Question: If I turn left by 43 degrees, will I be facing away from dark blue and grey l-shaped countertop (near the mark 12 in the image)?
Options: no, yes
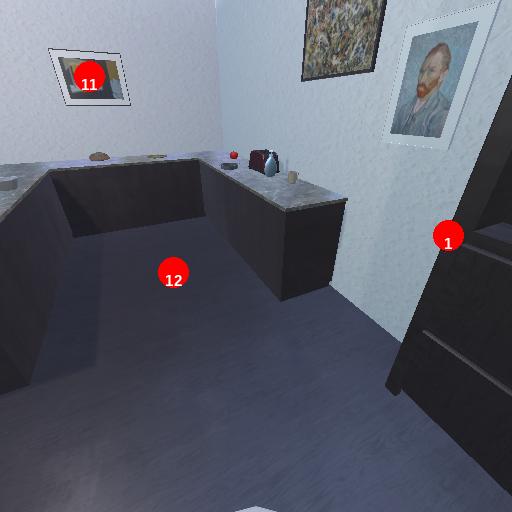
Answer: no